Question: I have a search form in my web application that throws an Apache 400 Bad Request error when you search using an apostrophe (smart quote, i.e. ''' not '''). This happens when someone copy and pastes from Microsoft Word (which automatically converts tick marks to smart quotes).

The form causes a GET request which puts the search string in the URL. Even when I encode the string, it causes this error. What should I do to get this to work?
'''
<script type="text/javascript">
function zend_submit_main() {
var query = $('#search_field').val();
if(query != '') {
var search_field = '/query/' + escape(query);
var url = '/search/results' + search_field + '/active-tab/contacts';
window.location = url;
}
return false;
}
</script>
<form id="search_form" method="GET" onsubmit="zend_submit_main(); return false;">
<input type="text" value="search by contact name" onFocus="if (this.value=='search by contact name') { this.value=''; }" onBlur="if (this.value=='') { this.value='search by contact name'; }" name="search_field" id="search_field" style="width:160px;" />
<input type="submit" value="Go" />
</form>
'''
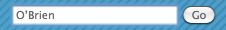
Answer: Use <URL> instead of 'escape':
'''
var search_field = '/query/' + encodeURIComponent(query);
'''
'escape' is not a standard function and does not encode the value according to the <URL>. ''' for example is encoded as '"%u2019'.